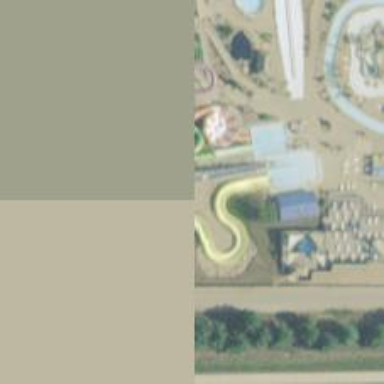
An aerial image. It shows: Water slide attraction.